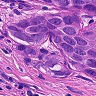
Metastatic tissue present: yes